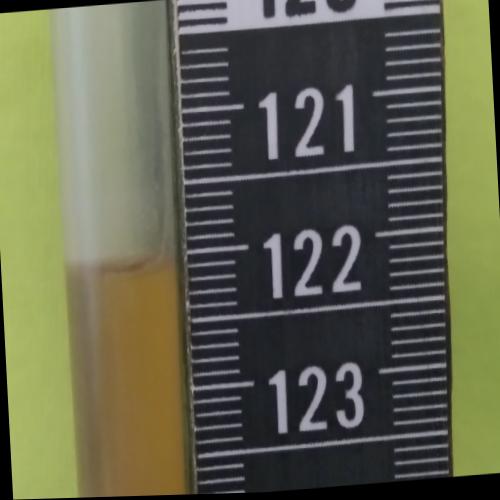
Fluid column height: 122.0 cm